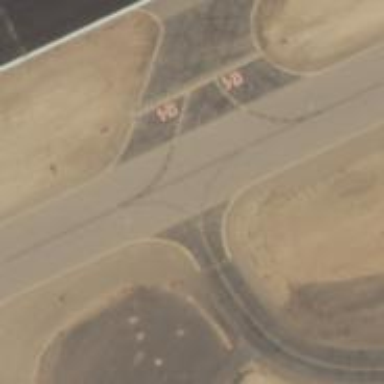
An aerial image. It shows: Image of taxiway at airport.